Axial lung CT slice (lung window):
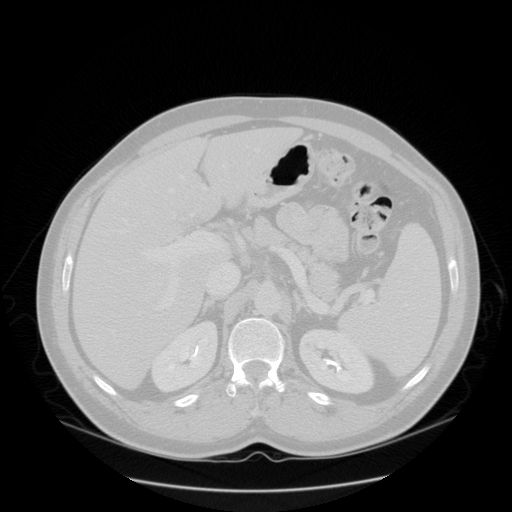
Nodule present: no